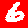
Digit: 6